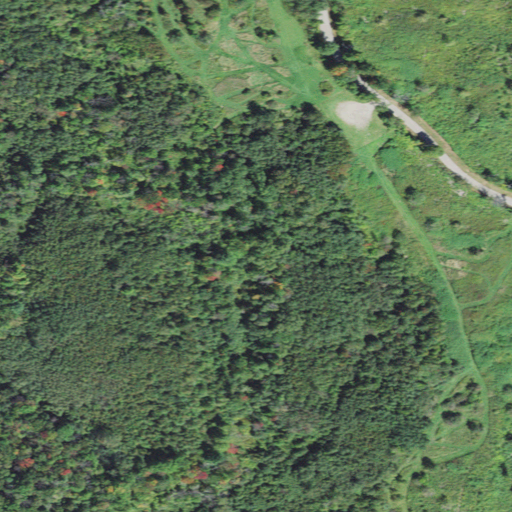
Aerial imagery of mountain in Massachusetts named Stafford Hill containing deciduous forest, woody wetlands, open development, pasture, grassland, mixed forest, and low intensity development